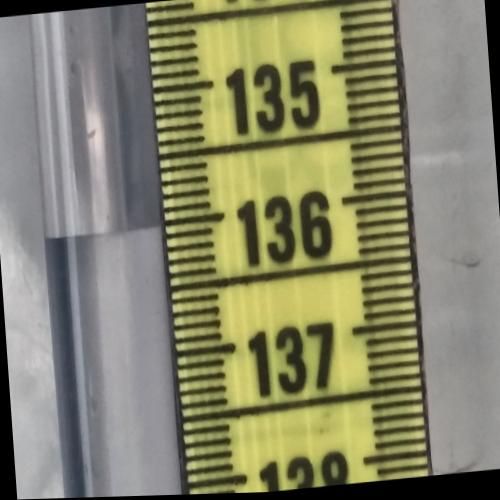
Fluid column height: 136.0 cm